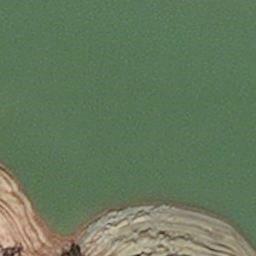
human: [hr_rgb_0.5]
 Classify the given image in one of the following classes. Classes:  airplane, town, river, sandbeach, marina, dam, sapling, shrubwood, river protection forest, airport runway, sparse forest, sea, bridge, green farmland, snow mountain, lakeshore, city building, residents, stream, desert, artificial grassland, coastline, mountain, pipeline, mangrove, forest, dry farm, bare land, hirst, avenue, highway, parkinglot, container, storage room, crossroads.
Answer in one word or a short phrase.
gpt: hirst